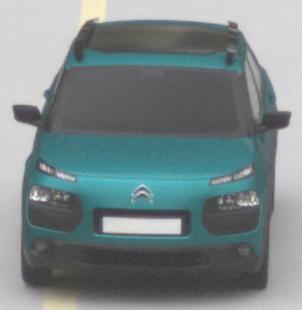
Make: Citroen
Model: C4 Cactus PureTech 75
Detailed model: C4 Cactus
Model produced from: 2014/09
Model produced until: 2015/03
Doors: 5
Color: blue
Road condition: dry road
Daytime: midday
Contrast: low contrast